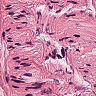
Metastatic tissue present: no